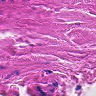
Metastatic tissue present: no